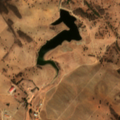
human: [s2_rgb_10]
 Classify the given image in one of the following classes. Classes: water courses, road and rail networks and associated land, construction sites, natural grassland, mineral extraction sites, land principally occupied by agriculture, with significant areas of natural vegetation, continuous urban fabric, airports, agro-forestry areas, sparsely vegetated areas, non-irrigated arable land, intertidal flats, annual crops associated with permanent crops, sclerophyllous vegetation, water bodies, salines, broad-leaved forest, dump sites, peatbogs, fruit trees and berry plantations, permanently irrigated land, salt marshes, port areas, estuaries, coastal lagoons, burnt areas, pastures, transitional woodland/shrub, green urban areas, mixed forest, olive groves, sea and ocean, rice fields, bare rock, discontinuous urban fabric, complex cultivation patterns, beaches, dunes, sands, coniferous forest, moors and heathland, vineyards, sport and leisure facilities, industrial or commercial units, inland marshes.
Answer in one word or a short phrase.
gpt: non-irrigated arable land, olive groves, land principally occupied by agriculture, with significant areas of natural vegetation, agro-forestry areas